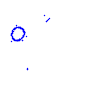
Particle: pion